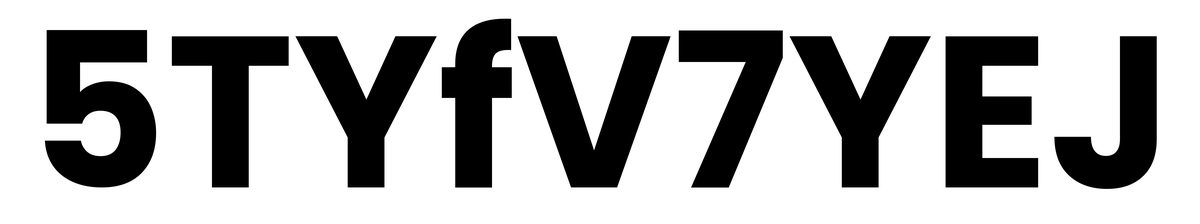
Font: Poppins-Bold